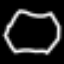
Label: octagon